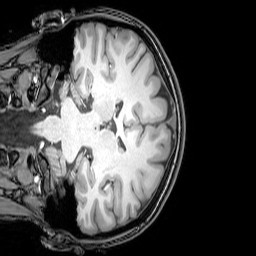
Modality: T1w
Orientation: coronal
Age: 24
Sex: female
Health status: healthy
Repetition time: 0.081 s
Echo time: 0.037 s